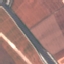
Label: Highway